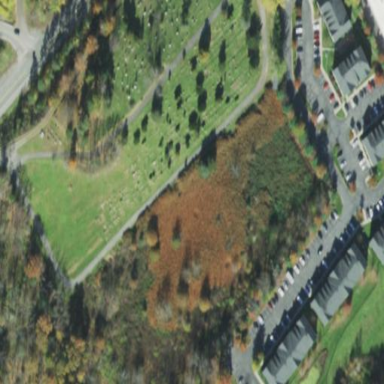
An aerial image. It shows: Cemetery.